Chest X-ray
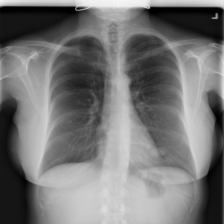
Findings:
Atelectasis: negative
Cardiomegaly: negative
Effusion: negative
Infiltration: positive
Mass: positive
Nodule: positive
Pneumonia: negative
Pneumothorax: negative
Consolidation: negative
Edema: negative
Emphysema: negative
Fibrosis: negative
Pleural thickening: negative
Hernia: negative